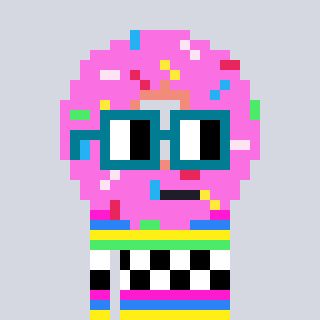
a pixel art character with square dark green glasses, a doughnut-shaped head and a darkbrown-colored body on a cool background